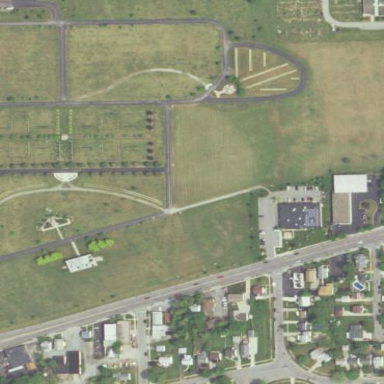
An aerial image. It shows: Cemetery.